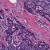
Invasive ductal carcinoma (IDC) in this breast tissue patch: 0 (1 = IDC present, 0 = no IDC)